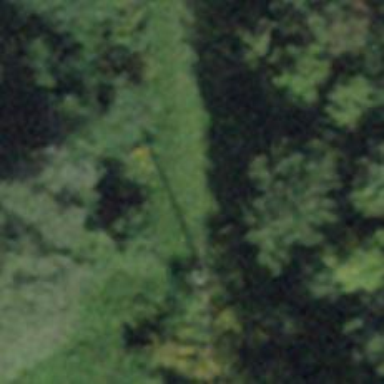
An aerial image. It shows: Grassy track road with grade 4 track type.